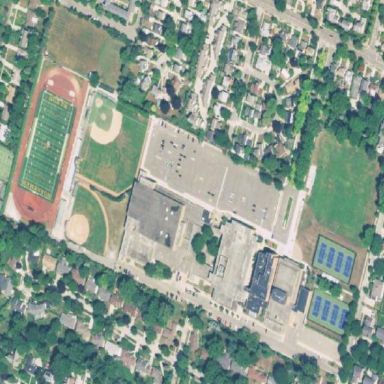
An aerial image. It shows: School.